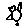
Label: bird